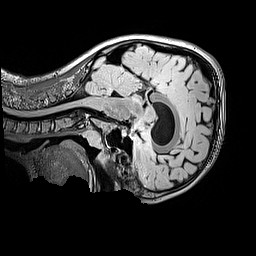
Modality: FLAIR
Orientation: sagittal
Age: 11
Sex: male
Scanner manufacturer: siemens
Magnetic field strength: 3 T
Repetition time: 5 s
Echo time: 0.388 s